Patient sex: M
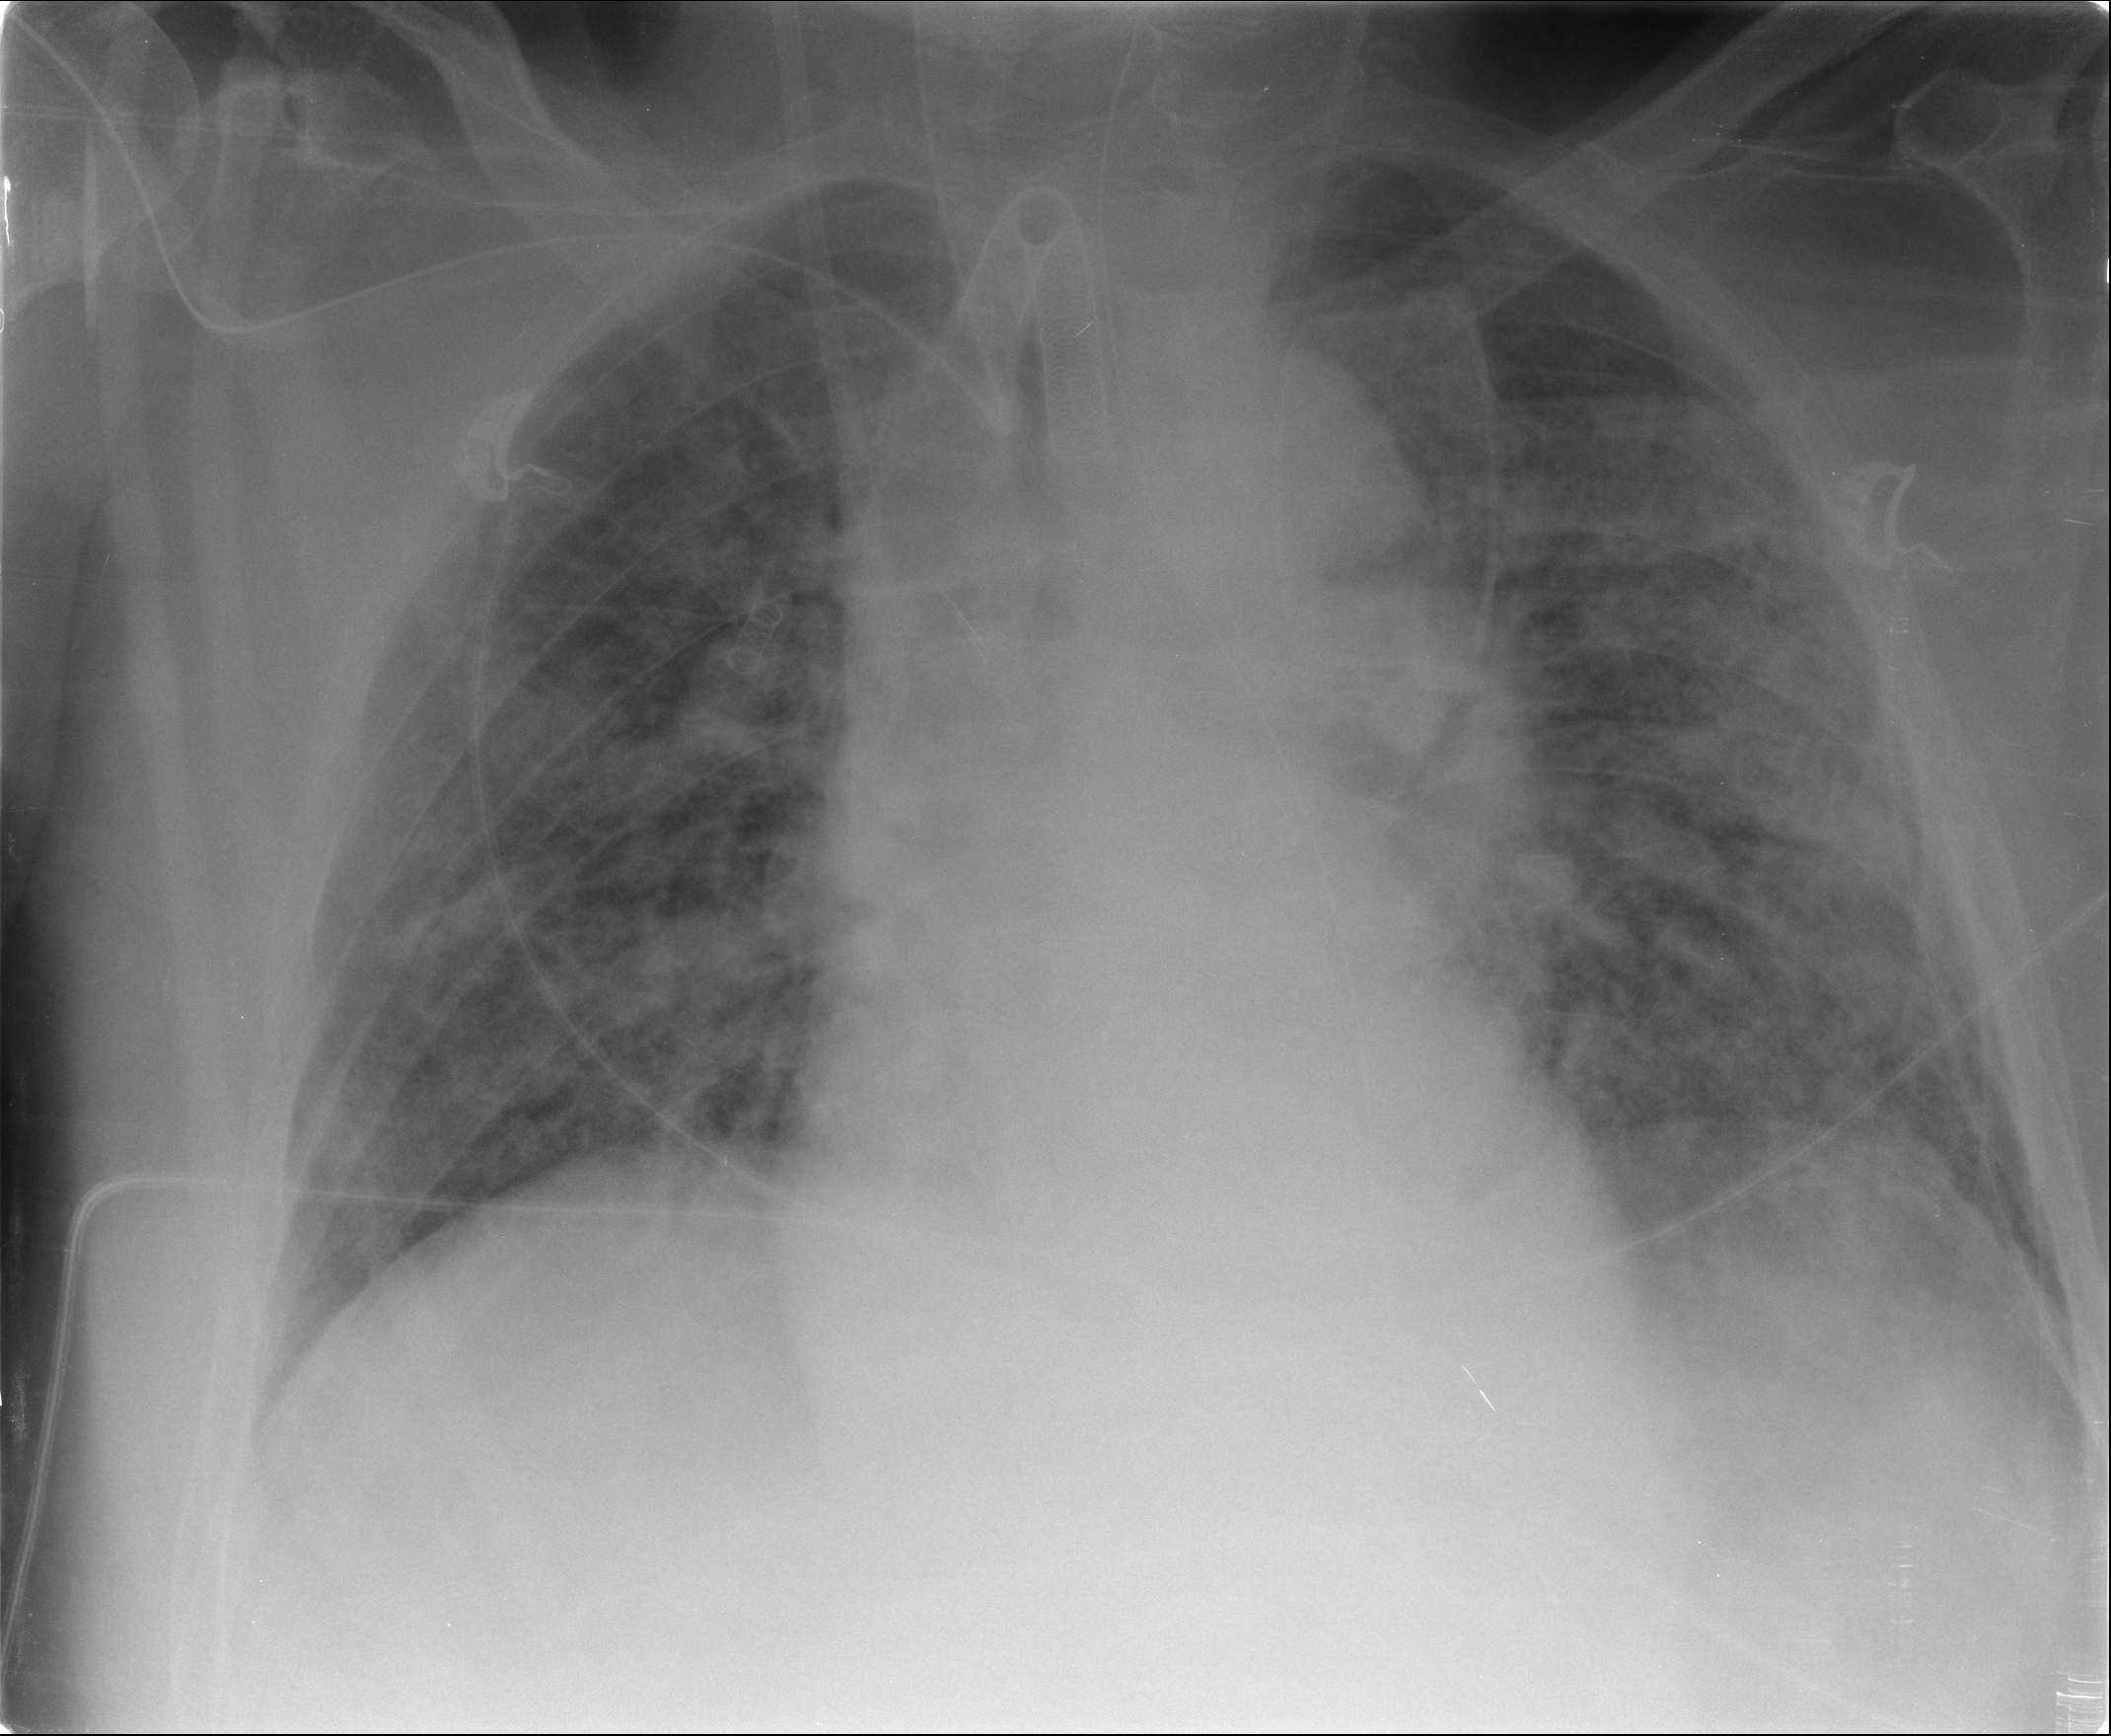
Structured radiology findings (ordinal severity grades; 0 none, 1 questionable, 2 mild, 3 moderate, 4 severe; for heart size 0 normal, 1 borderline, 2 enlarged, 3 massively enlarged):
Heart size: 0
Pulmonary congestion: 2
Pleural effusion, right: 0
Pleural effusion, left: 0
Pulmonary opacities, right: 4
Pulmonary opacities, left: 4
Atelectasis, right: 3
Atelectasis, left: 3